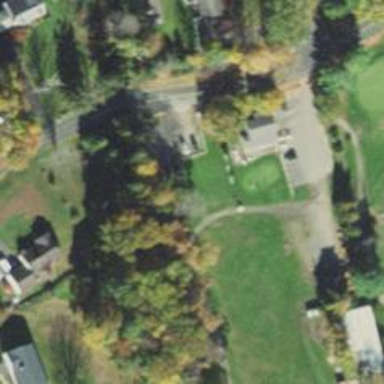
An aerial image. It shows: Path designated for golf carts.